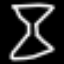
Label: hourglass